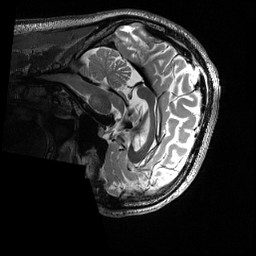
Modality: T2w
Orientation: sagittal
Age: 24
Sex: male
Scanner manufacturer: siemens
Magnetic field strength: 3 T
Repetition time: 3.2 s
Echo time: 0.56 s